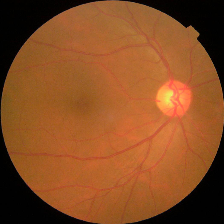
Diabetic retinopathy grade: No DR